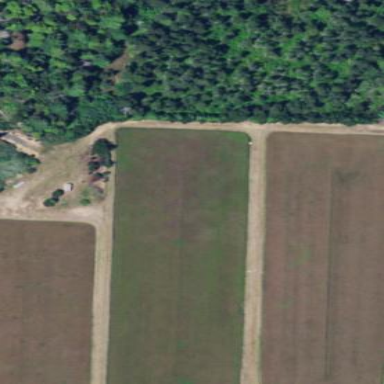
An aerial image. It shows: Farmland with cranberries as the crop.